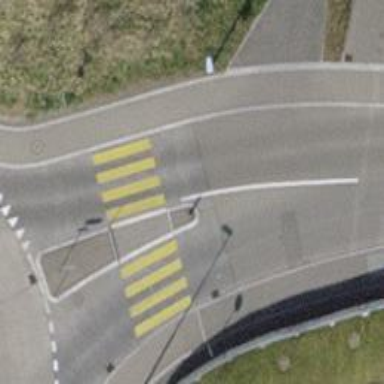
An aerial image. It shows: Unmarked crossing with pedestrian island.